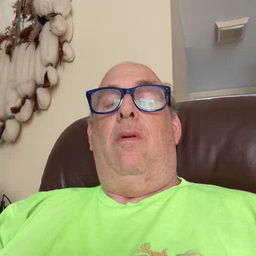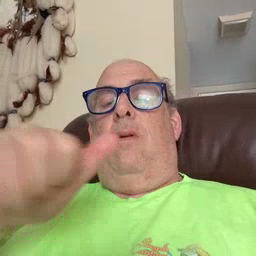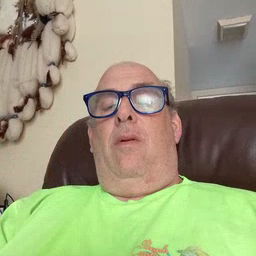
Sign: any